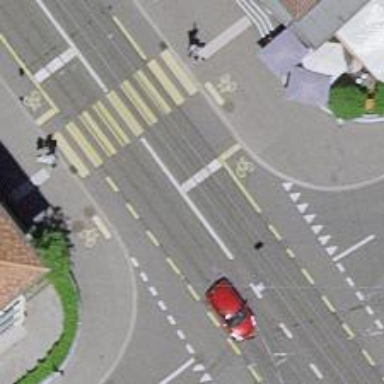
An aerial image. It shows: Tram crossing on the railway.